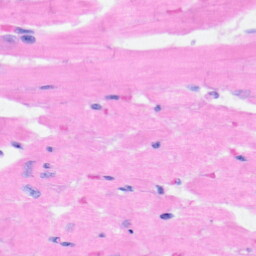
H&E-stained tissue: Heart